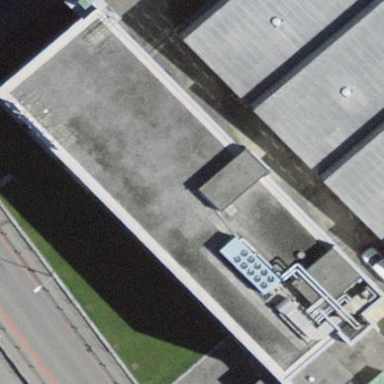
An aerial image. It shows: Industrial building.